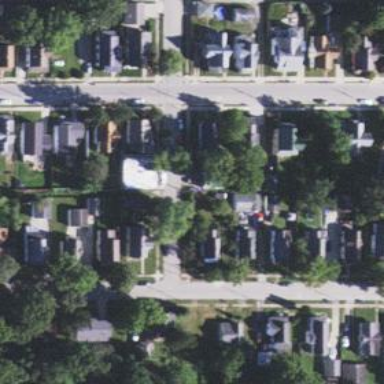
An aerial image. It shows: Alleyway designated as service road.